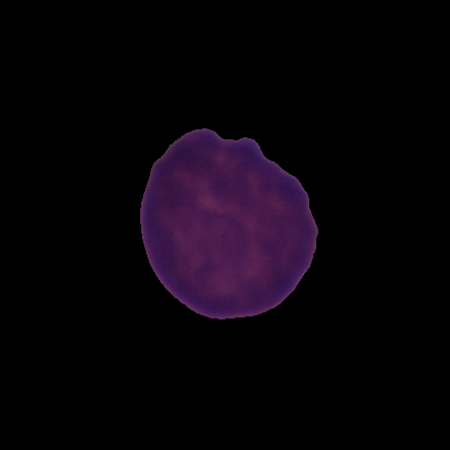
Label: cancer